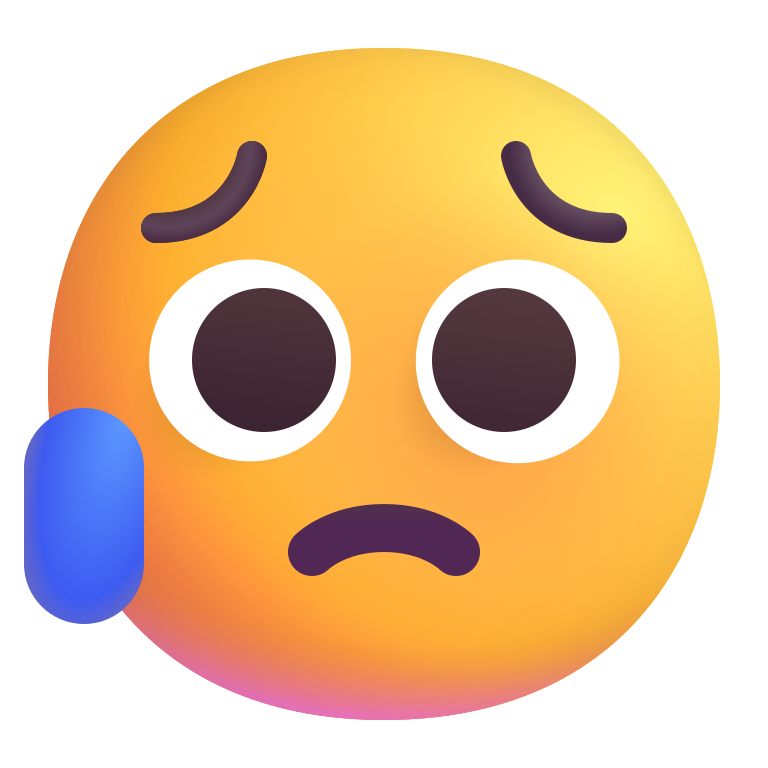
sad but relieved face color